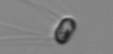
Label: Chaetoceros